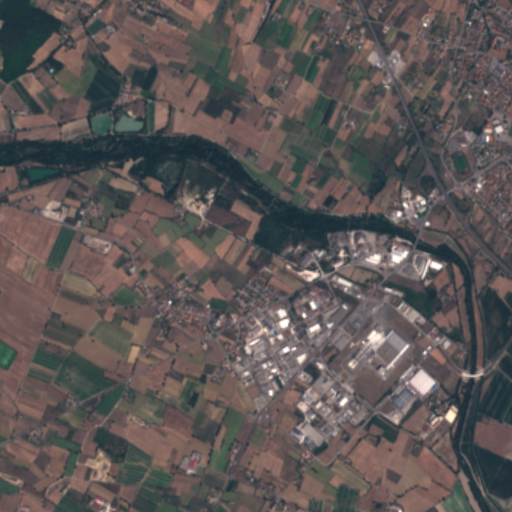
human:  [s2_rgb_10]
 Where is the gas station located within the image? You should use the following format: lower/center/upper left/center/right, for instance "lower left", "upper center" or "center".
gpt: The gas station is located in the center right of the image.
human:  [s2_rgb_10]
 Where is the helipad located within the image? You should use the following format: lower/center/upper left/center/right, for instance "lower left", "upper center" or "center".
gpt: The helipad is located in the center right of the image.
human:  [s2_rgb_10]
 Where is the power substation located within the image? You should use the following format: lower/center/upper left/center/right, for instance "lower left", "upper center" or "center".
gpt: The power substation is located in the upper right of the image.
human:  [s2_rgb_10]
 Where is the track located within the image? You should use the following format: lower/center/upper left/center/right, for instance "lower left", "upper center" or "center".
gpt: The track is located in the upper right of the image.
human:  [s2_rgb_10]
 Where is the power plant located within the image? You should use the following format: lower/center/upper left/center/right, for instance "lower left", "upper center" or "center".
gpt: There is no power plant in the image.